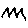
Label: zigzag